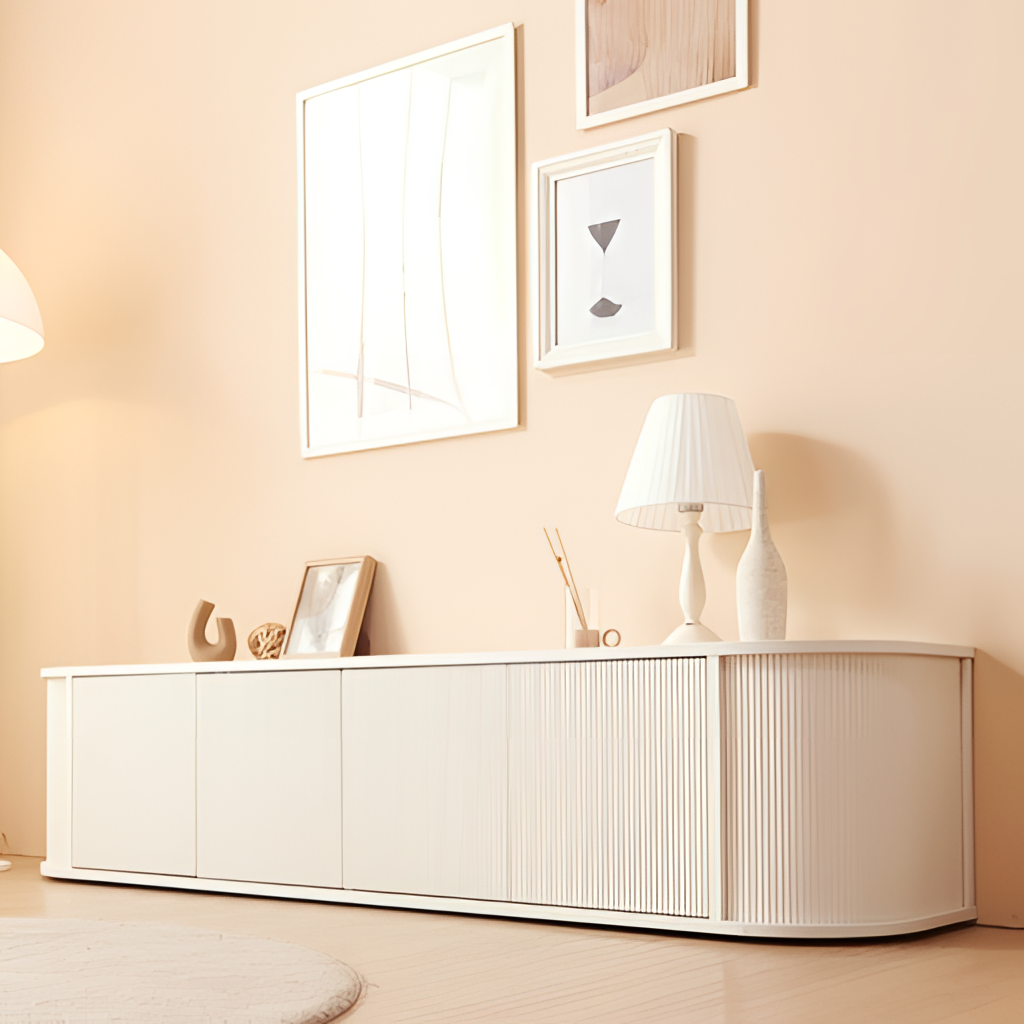
living room, cream wood sideboard, paint wallpaper, with solid pattern, modern, wood flooring, with plank pattern